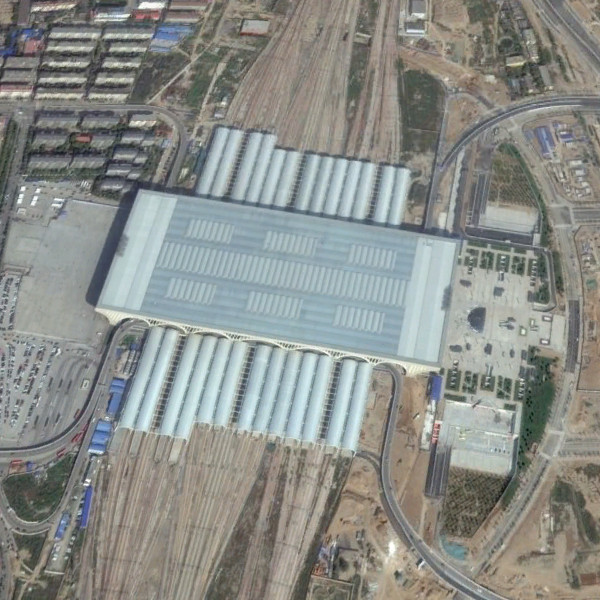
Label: RailwayStation